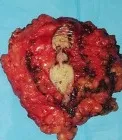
Resected specimens.
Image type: medical_photograph (other_medical_photograph)